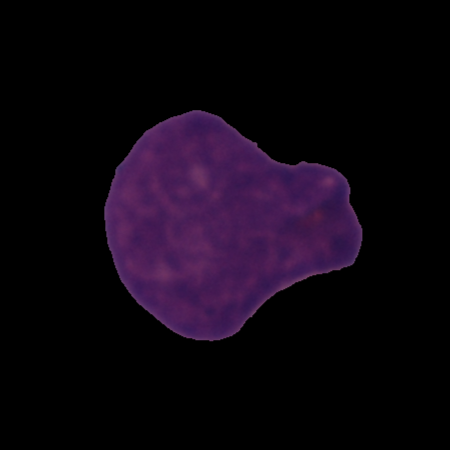
Label: cancer